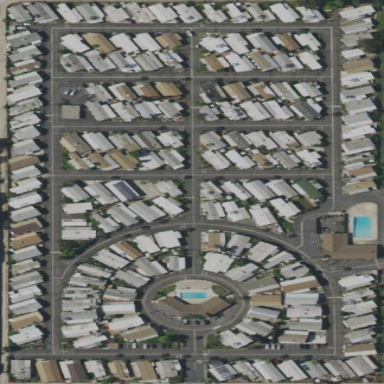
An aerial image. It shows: Residential area known as trailer park.